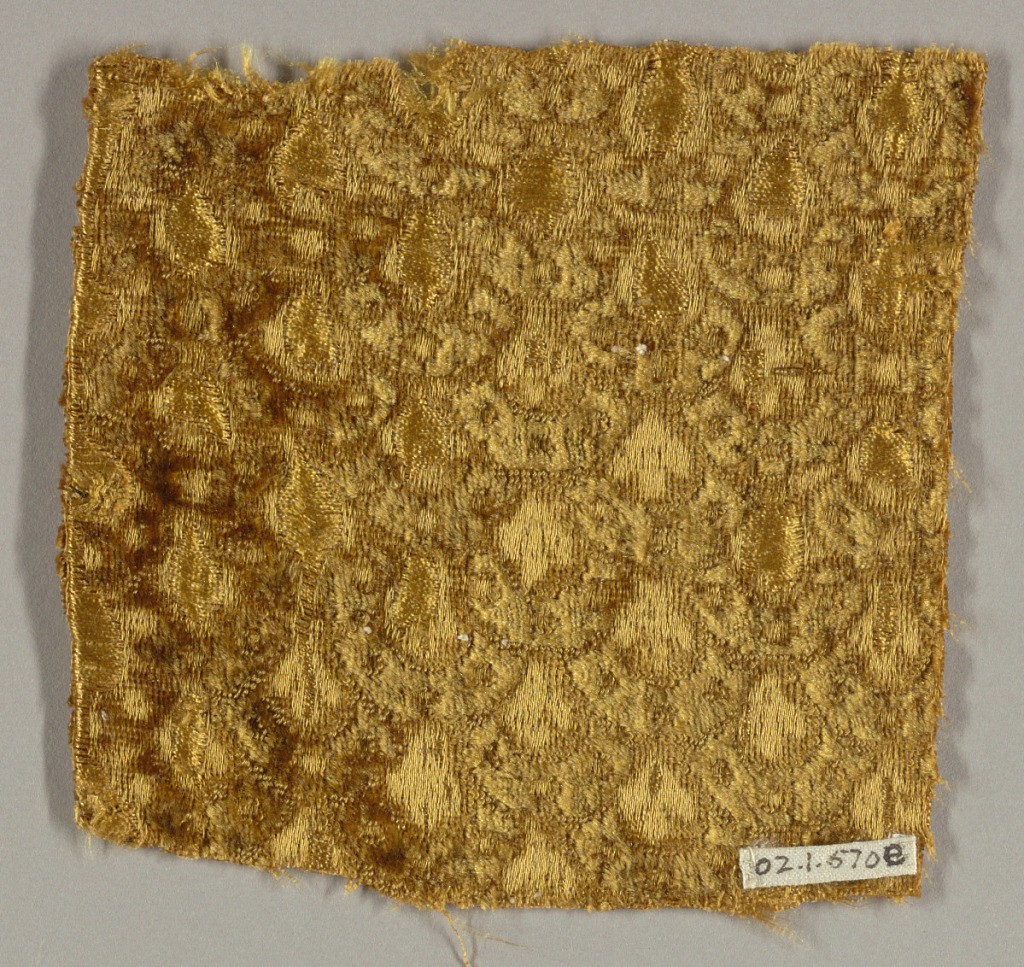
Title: Fragments
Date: possibly 17th century
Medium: silk Technique: supplementary warp forming cut and uncut raised pile in satin foundation (velvet)
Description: Imbricated or fish-scale pattern in brownish yellow